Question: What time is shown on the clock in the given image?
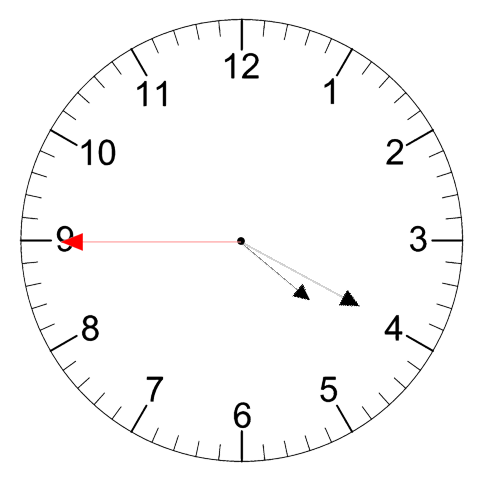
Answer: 04:19:45